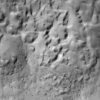
Label: not_dusty